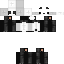
A female skeleton skin with dark skin, wearing brown helmet dressed in a black robe top and black pants, featuring a closed mouth.